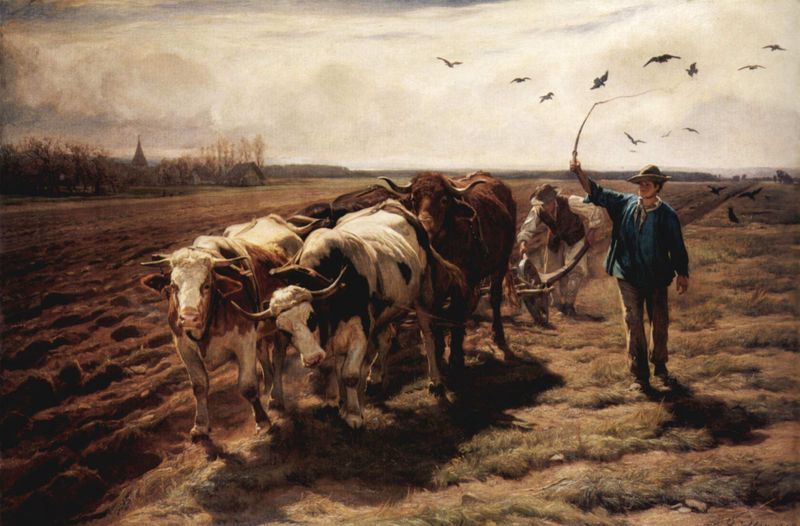
Titel: Pflügende Ochsen
Künstler: Rudolf Koller
Standort: Zürich.
Institution: (Privatsammlung)
Schlagwörter: baum, blau, gemälde, himmel, mann, schatten, vogel, wolken, bäume, gelb, grün, kirchturm, landschaft, ocker, stadt, braun, grau, hut, köpfe, licht, männer, rücken, schwarz, weiss, dach, gebäude, gras, haus, tier, tiere, tuch, wiese, wolke, beige, mensch, horn, erde, feld, felder, ferne, horizont, häuser, kühe, natur, vieh, vögel, weide, weite, gehen, kirche, pastos, sonne, boden, land, realismus, wald, arbeit, bauern, genre, räder, stock, turm, ort, stab, acker, ernte, feldarbeit, furchen, berge, dorf, kuh, rind, bauernhof, herbst, hütten, weis, rad, wagen, romantik, halstuch, junge, bauer, vier, rinder, scheune, idyll, wälder, geschirr, bullen, peitsche, bürgertum, gefleckt, schnauze, bauernhaus, gehöft, landwirtschaft, hörner, gespann, schtten, bulle, joch, landarbeit, ochse, ochsen, pflug, pflügen, hirte, rute, krähen, raben, stadel, knecht, gehörn, schar, himmer, schnauzen, wolk, gerte, krähe, furche, schollen, umgraben, erse, bestellen, kug, egge, eggen, säen, pflüge, mühsam, saatkrähen, mühsal, antreiben, fleckfieh, ochese, raaben, 19. jahrhundert, 1800, gespan, pflüger, volge